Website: macys
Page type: receipt
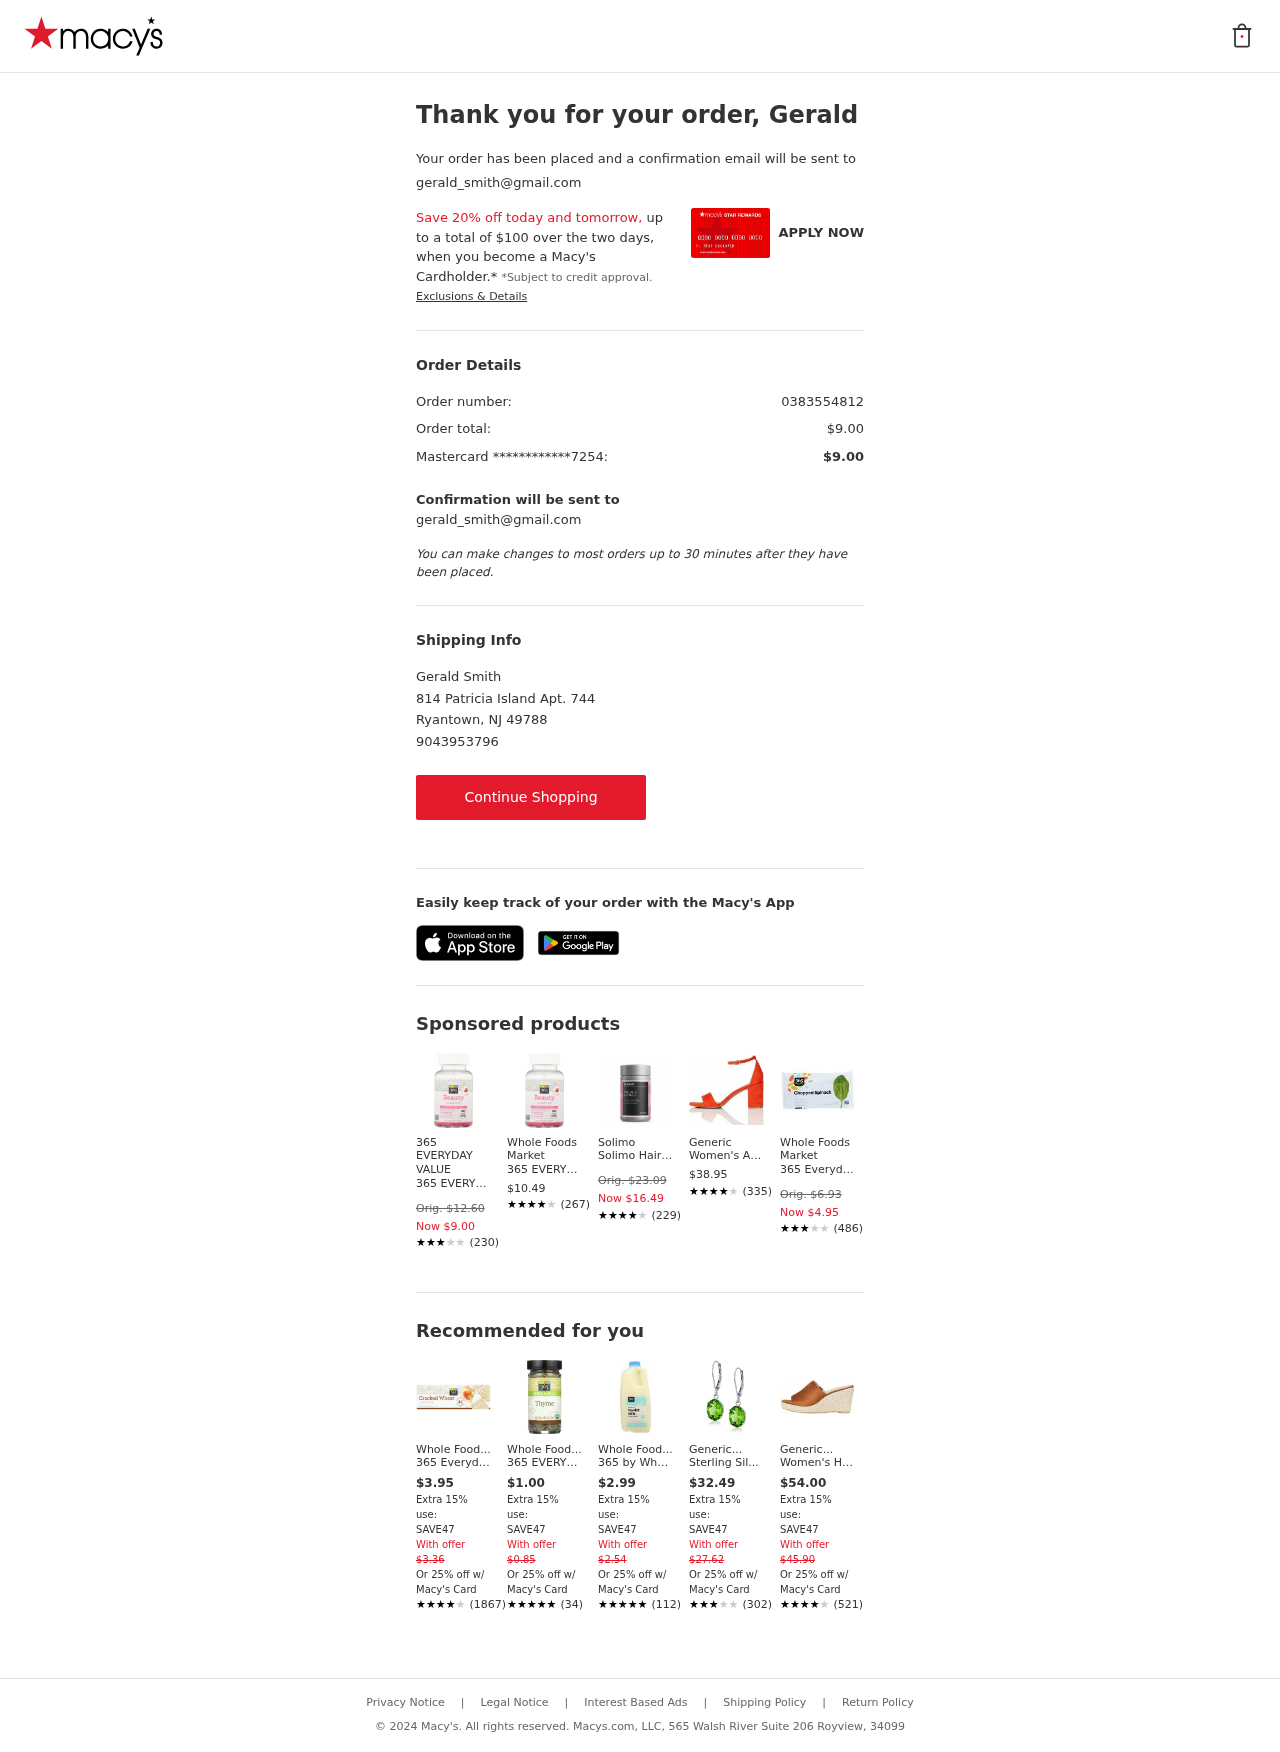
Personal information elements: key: PII_CARD_LAST4
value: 7254
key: PII_CARD_TYPE
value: Mastercard
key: PII_EMAIL
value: gerald_smith@gmail.com
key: PII_FIRSTNAME
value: Gerald
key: PII_FULLNAME
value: Gerald Smith
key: PII_PHONE
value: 9043953796
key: PII_PROMO_CODE
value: SAVE47
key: PII_STREET
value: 814 Patricia Island Apt. 744
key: PII_EMAIL2
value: gerald_smith@gmail.com
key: PII_CITY_STATE_ZIP
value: Ryantown, NJ 49788
Product elements: key: PRODUCT10_BRAND
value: Generic
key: PRODUCT10_NAME
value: Women's High Wedge Espadrille, Brown (Tan), 5 UK
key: PRODUCT10_NUM_RATINGS
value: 521
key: PRODUCT10_PRICE
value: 54
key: PRODUCT10_RATING
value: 4.2
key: PRODUCT1_BRAND
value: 365 EVERYDAY VALUE
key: PRODUCT1_NAME
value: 365 EVERYDAY VALUE Hair Skin Nails Gummy, 60 CT
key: PRODUCT1_NUM_RATINGS
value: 230
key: PRODUCT1_PRICE
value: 9
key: PRODUCT1_RATING
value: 3.2
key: PRODUCT2_BRAND
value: Whole Foods Market
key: PRODUCT2_NAME
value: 365 EVERYDAY VALUE Hair Skin Nails Gummy, 60 CT
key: PRODUCT2_NUM_RATINGS
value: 267
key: PRODUCT2_PRICE
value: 10.49
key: PRODUCT2_RATING
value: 3.9
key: PRODUCT3_BRAND
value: Solimo
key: PRODUCT3_NAME
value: Solimo Hair, Skin & Nails Multivitamins and Minerals with Cysteine and Grape Extract Food Supplement
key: PRODUCT3_NUM_RATINGS
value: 229
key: PRODUCT3_PRICE
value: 16.49
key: PRODUCT3_RATING
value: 4.2
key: PRODUCT4_BRAND
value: Generic
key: PRODUCT4_NAME
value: Women's Ankle Strap Sandal Heels, Orange, US 7
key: PRODUCT4_NUM_RATINGS
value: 335
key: PRODUCT4_PRICE
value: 38.95
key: PRODUCT4_RATING
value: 4.1
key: PRODUCT5_BRAND
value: Whole Foods Market
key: PRODUCT5_NAME
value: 365 Everyday Value, Chopped Spinach, 16 oz, (Frozen)
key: PRODUCT5_NUM_RATINGS
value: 486
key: PRODUCT5_PRICE
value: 4.95
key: PRODUCT5_RATING
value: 3.1
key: PRODUCT6_BRAND
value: Whole Foods Market
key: PRODUCT6_NAME
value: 365 Everyday Value, Cracked Wheat Crackers, 10.6 oz
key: PRODUCT6_NUM_RATINGS
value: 1867
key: PRODUCT6_PRICE
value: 3.95
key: PRODUCT6_RATING
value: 4.2
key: PRODUCT7_BRAND
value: Whole Foods Market
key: PRODUCT7_NAME
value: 365 EVERYDAY VALUE Organic Thyme, 0.67 OZ
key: PRODUCT7_NUM_RATINGS
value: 34
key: PRODUCT7_PRICE
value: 1
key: PRODUCT7_RATING
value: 4.5
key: PRODUCT8_BRAND
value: Whole Foods Market
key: PRODUCT8_NAME
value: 365 by Whole Foods Market, Grade A Milk, Nonfat, 64 Fl Oz
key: PRODUCT8_NUM_RATINGS
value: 112
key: PRODUCT8_PRICE
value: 2.99
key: PRODUCT8_RATING
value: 4.6
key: PRODUCT9_BRAND
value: Generic
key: PRODUCT9_NAME
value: Sterling Silver Oval Peridot Dangle Earrings
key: PRODUCT9_NUM_RATINGS
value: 302
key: PRODUCT9_PRICE
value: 32.49
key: PRODUCT9_RATING
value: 3.1
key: PRODUCT1_ORIGINAL_PRICE
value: Orig. $12.60
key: PRODUCT3_ORIGINAL_PRICE
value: Orig. $23.09
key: PRODUCT5_ORIGINAL_PRICE
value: Orig. $6.93
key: PRODUCT6_OFFER_PRICE
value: $3.36
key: PRODUCT7_OFFER_PRICE
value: $0.85
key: PRODUCT8_OFFER_PRICE
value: $2.54
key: PRODUCT9_OFFER_PRICE
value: $27.62
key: PRODUCT10_OFFER_PRICE
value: $45.90
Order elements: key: ORDER_ID
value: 0383554812
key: ORDER_TOTAL
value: $9.00